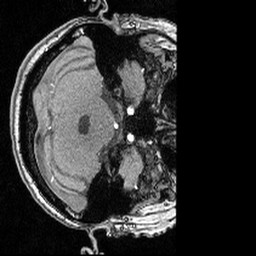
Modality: angio
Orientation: axial
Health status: ill
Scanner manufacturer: siemens
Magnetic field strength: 3 T
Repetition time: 0.022 s
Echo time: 0.00395 s